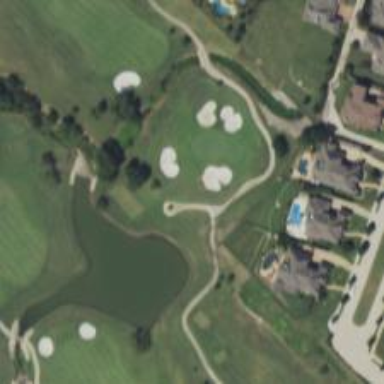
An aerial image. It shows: Water hazard in golf course. The hazard is natural water feature.